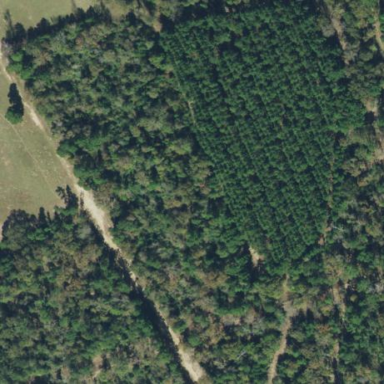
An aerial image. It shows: Evergreen needle-leaved forest.